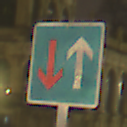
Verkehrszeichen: VorrangVorGegenverkehr
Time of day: Night
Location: Outdoor (Urban)
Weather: Overcast
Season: NotSpecified
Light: Artificial